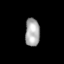
Tissue: lung
Cell type: T cells
Senescence score: 0.2242
Nuclear area (px): 399
Mean DAPI intensity: 170.466